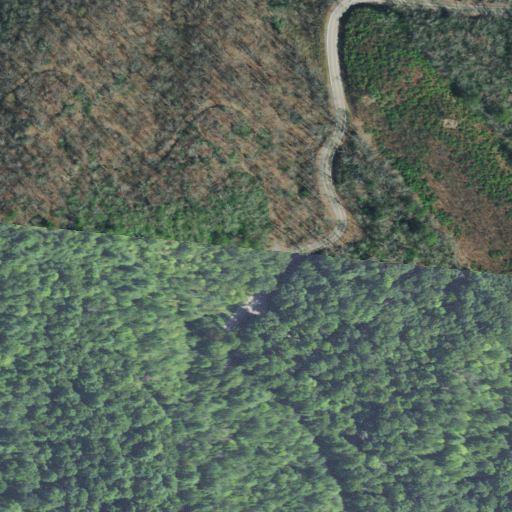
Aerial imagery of gap in Tennessee named Peals Gap containing mixed forest, deciduous forest, open development, and evergreen forest